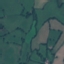
Land use / land cover class: Pasture